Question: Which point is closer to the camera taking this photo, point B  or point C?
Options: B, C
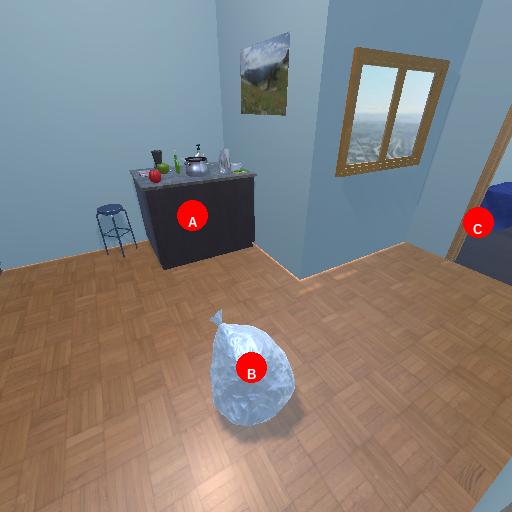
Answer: B